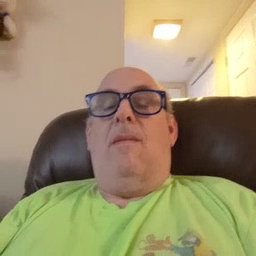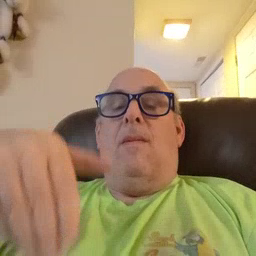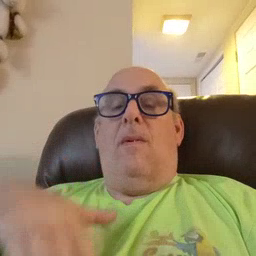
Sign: underwear